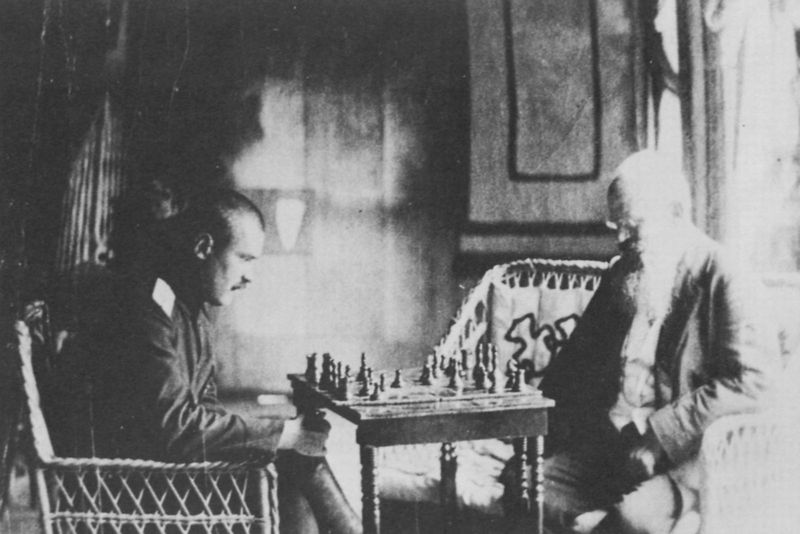
Titel: Eine Schachpartie zwischen Vater und Sohn Ossorguine
Künstler: Russischer Photograph
Schlagwörter: dunkel, hand, mann, schatten, weiß, sitzen, fenster, grau, hell, licht, männer, ohr, profil, raum, schwarz, stuhl, stühle, tisch, zimmer, muster, schachbrett, alt, anzug, bart, bärte, hemd, jacke, schnurrbart, wand, vollbart, bildnis, hände, innenraum, möbel, portrait, schauen, tischbein, vorhang, interieur, mantel, vater, kontrast, beine, sofa, wohnzimmer, ecke, zwei, haltung, bank, figuren, kissen, polster, tapete, spielen, glatze, wandmalerei, korb, tischchen, lichteinfall, schnauzbart, weste, konzentration, foto, fotografie, photographie, spiel, geflecht, greis, denken, tischbeine, uniform, brille, soldat, vorgebeugt, stiefel, schach, geflochten, korbgeflecht, korbstuhl, sohn, gedrechselt, vertäfelung, spieltisch, korbsessel, überlegen, wehrmacht, lcht, korbstühle, überbelichtung, partie, schattenh, spielbrett, brettspiel, denksport, korbsofa, schachfiguren, schachpartie, schachspiel, schachspieler, schulterpasse